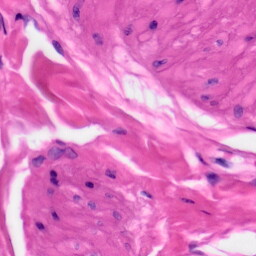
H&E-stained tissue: Skin